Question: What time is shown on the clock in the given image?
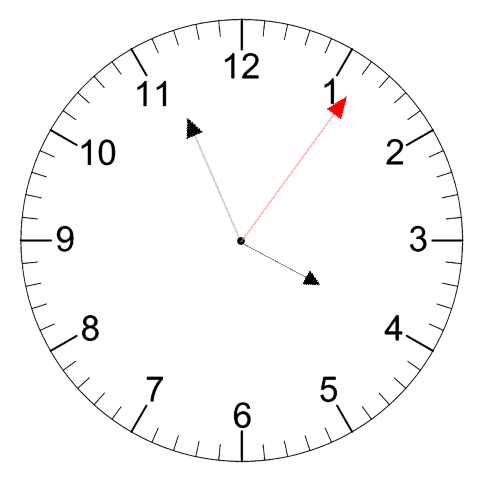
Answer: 03:56:06